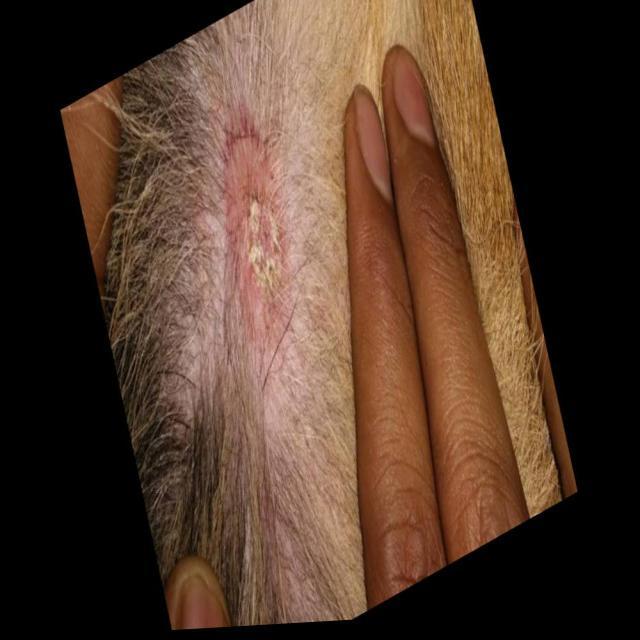
Canine ringworm (Dermatophytosis) — fungal infection caused by Microsporum or Trichophyton. Presents with circular alopecia, scaling, crusting, and broken hairs.